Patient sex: M
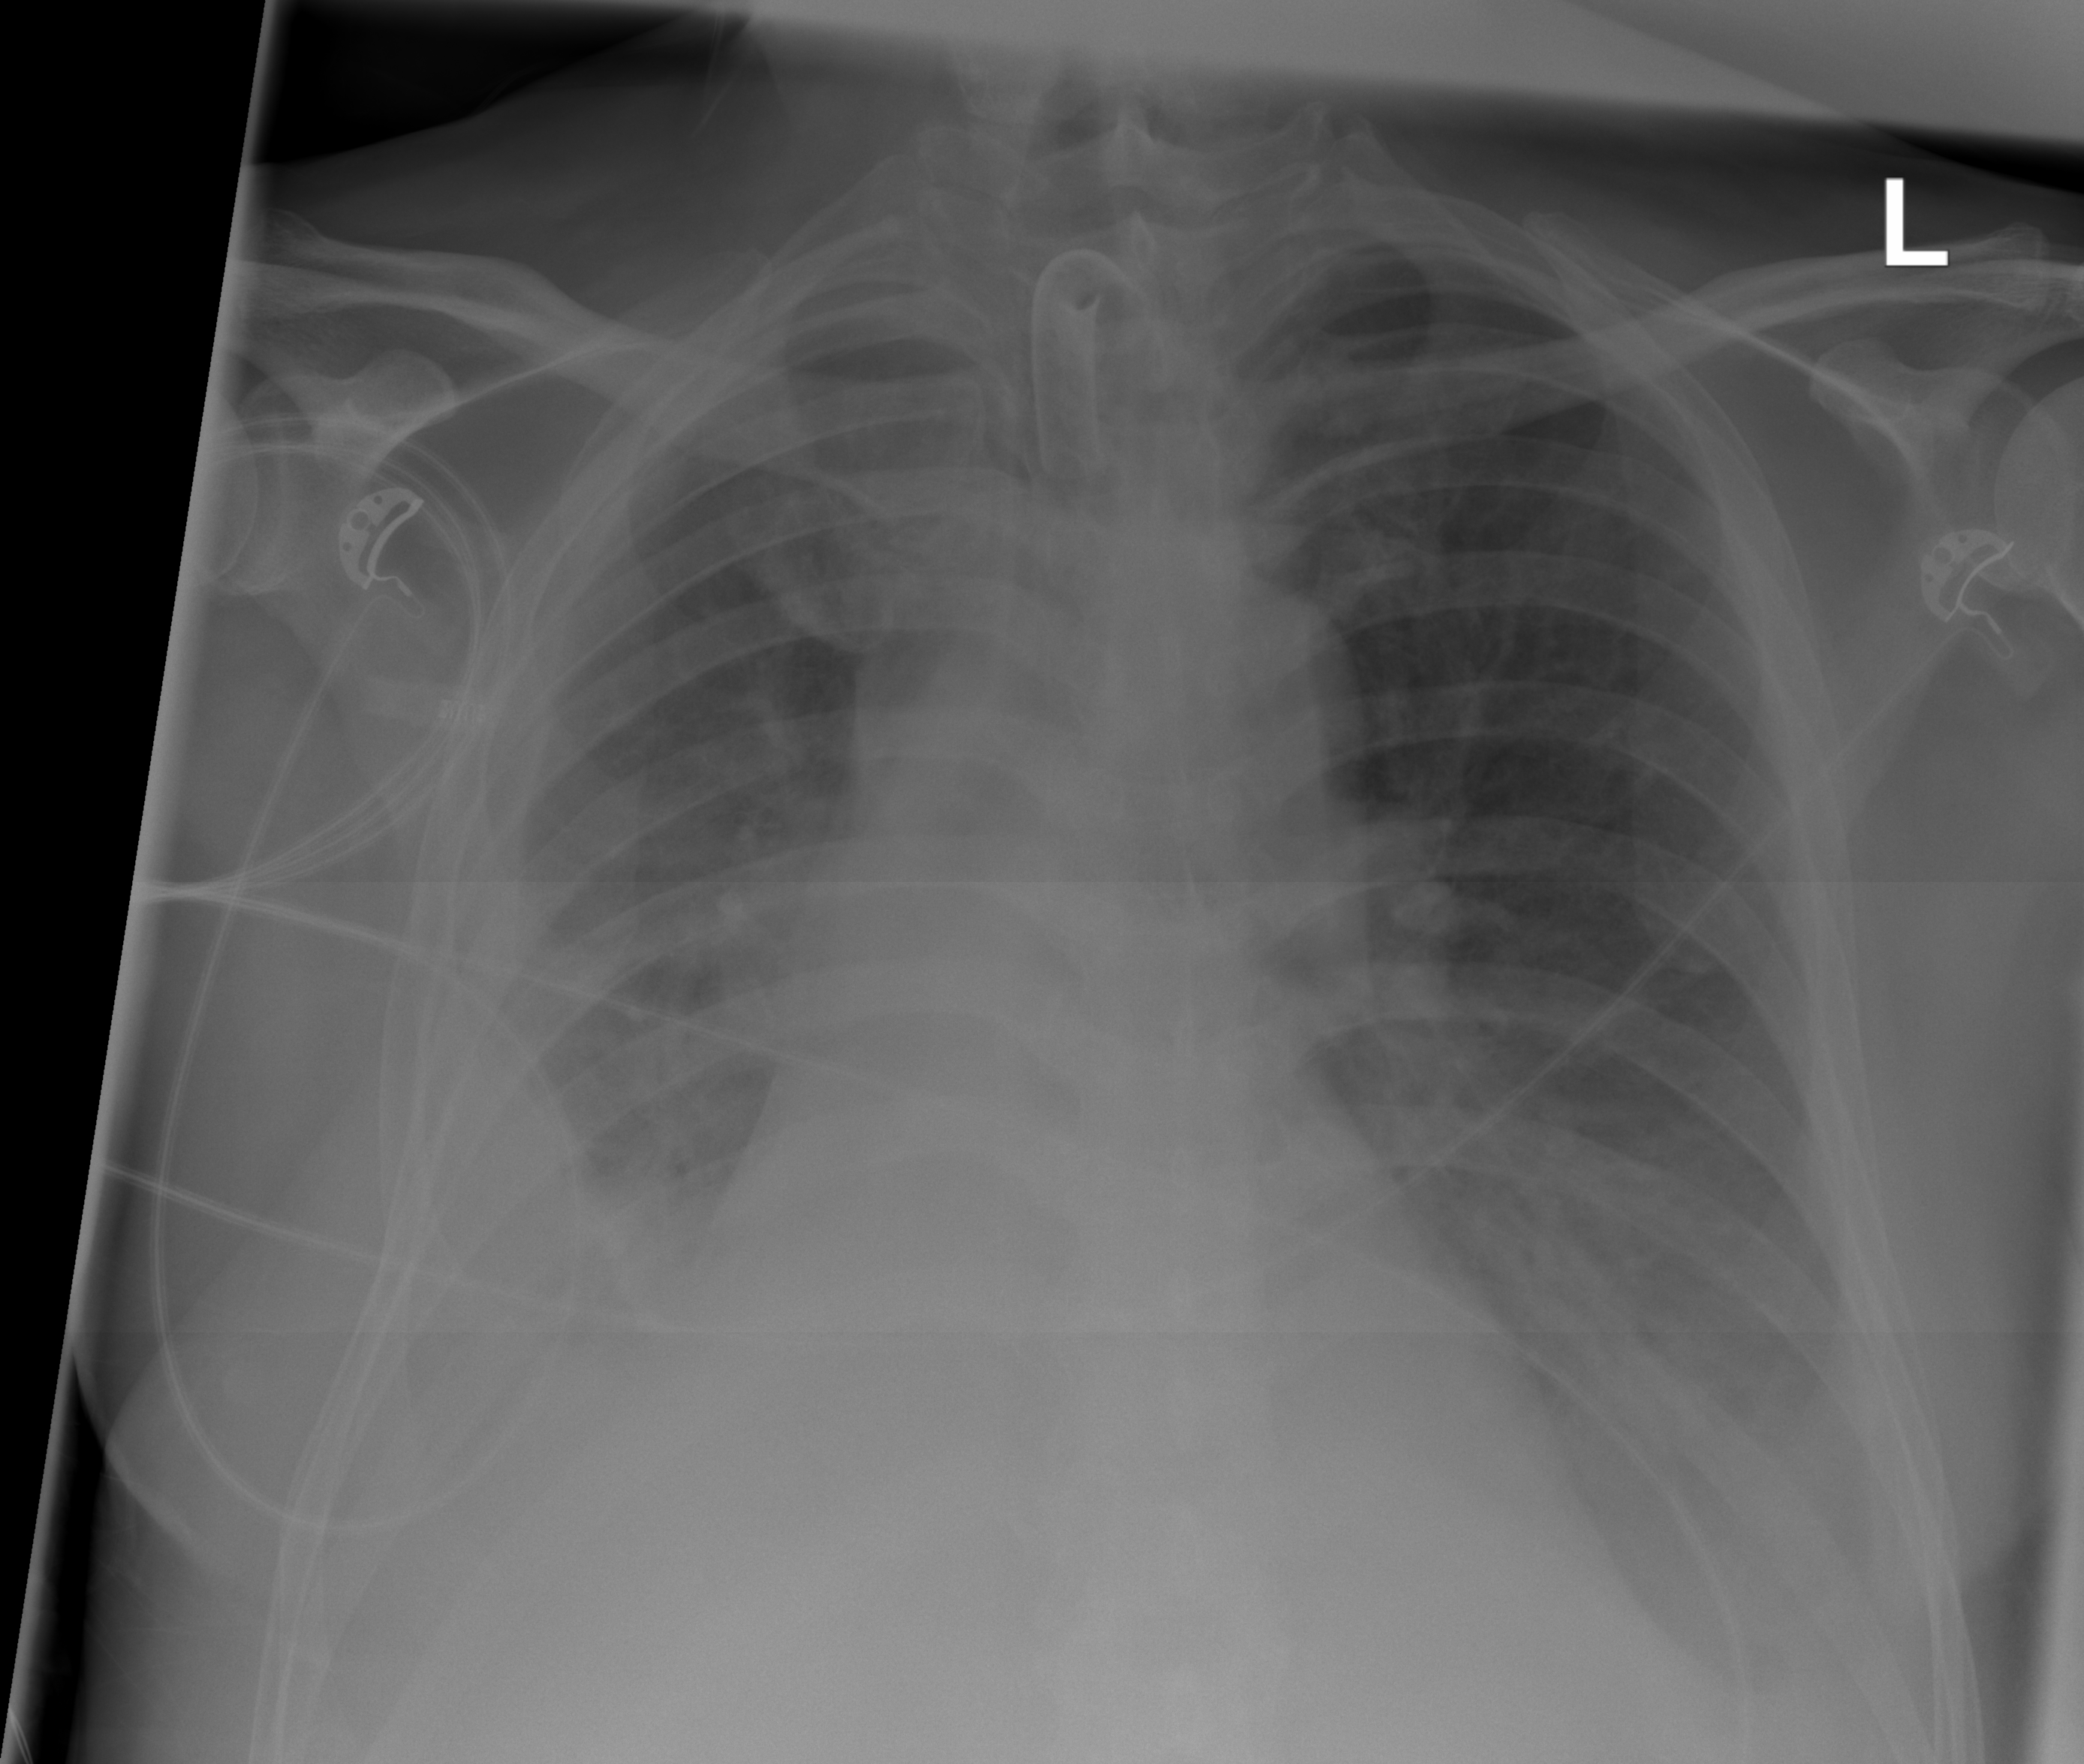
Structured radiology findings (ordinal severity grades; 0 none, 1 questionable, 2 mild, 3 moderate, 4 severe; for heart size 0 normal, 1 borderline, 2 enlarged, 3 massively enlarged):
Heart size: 0
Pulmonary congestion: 0
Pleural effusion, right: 3
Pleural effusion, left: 2
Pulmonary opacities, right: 3
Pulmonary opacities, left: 2
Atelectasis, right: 0
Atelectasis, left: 0